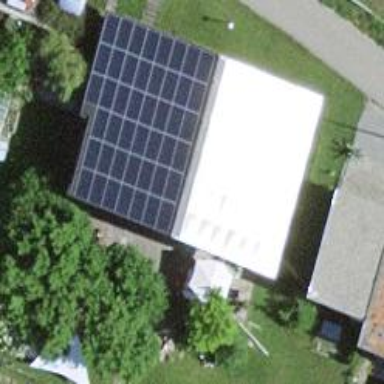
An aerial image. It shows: Solar power generator with photovoltaic panels.